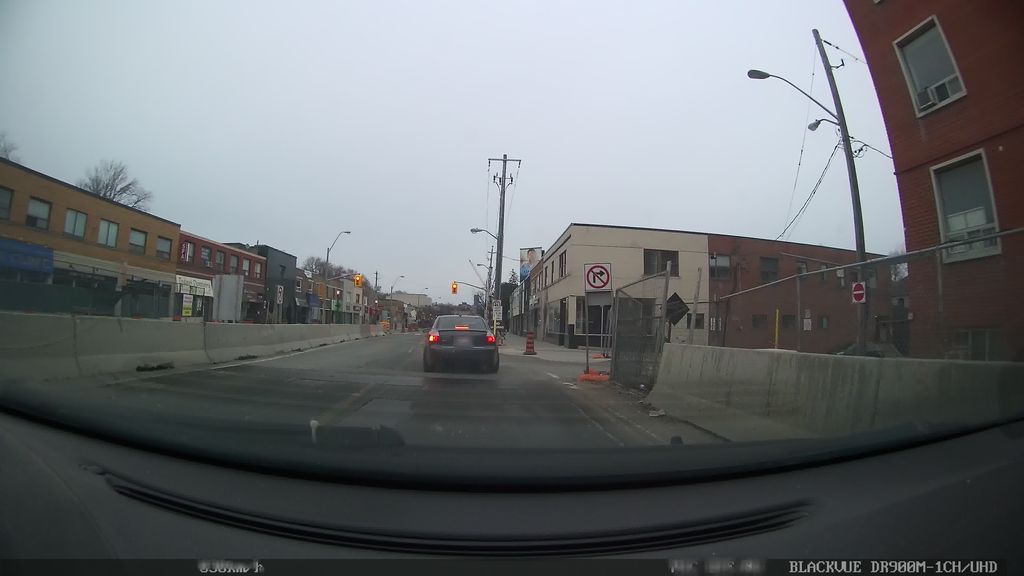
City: toronto